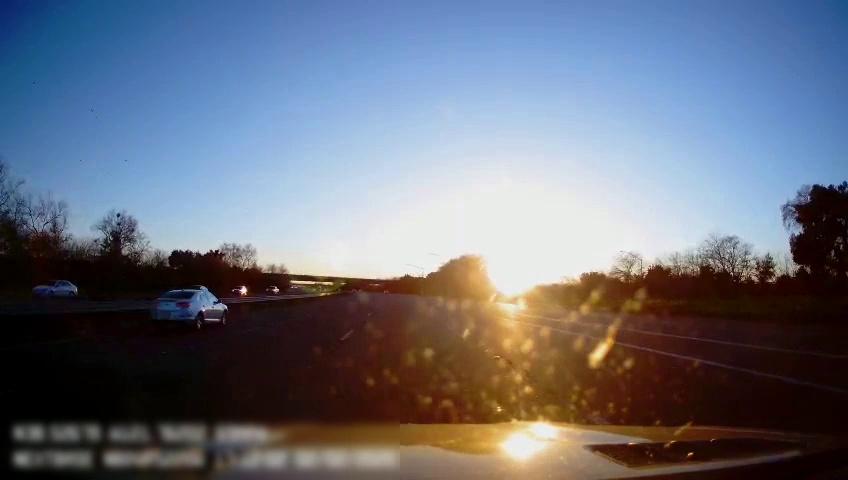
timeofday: Day
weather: Sunny
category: Drivable Space
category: Drivable Space
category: Vehicles | SUV
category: Vehicles | Car
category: Vehicles | Car
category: Vehicles | SUV
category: Vehicles | Truck
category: Lanes | Alternate Lane
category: Lanes | Alternate Lane
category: Lanes | Current Lane
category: Lanes | Current Lane
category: Lanes | Alternate Lane
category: Lanes | Alternate Lane